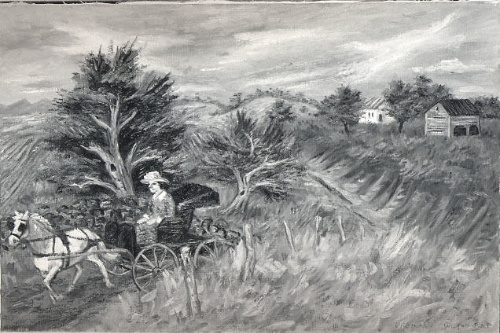
Title: Horse and Buggy
Artist: Reginald Wilson
Artist bio: American, 1909–1993
Object type: Painting
Classification: Paintings
Medium: Oil on canvas
Dimensions: 24 × 30 in. (61 × 76.2 cm)
Department: Modern and Contemporary Art
Credit line: Gift of New York City W. P. A., 1943
Accession year: 1943
Repository: Metropolitan Museum of Art, New York, NY
Tags: Landscapes|Women|Horses|Carriages